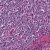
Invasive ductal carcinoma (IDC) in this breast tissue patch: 1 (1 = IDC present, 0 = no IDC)